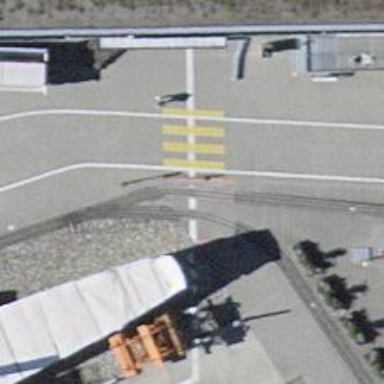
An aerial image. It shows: Crossing for the railway.